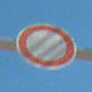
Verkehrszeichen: VerbotFahrzeugeAllerArt
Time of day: Midday
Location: Outdoor (Nature)
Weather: PartlyCloudy
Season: NotSpecified
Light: Natural